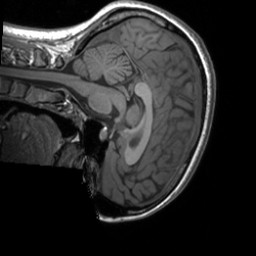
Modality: T1w
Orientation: sagittal
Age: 22
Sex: female
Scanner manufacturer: siemens
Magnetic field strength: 3 T
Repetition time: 1.9 s
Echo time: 0.00226 s